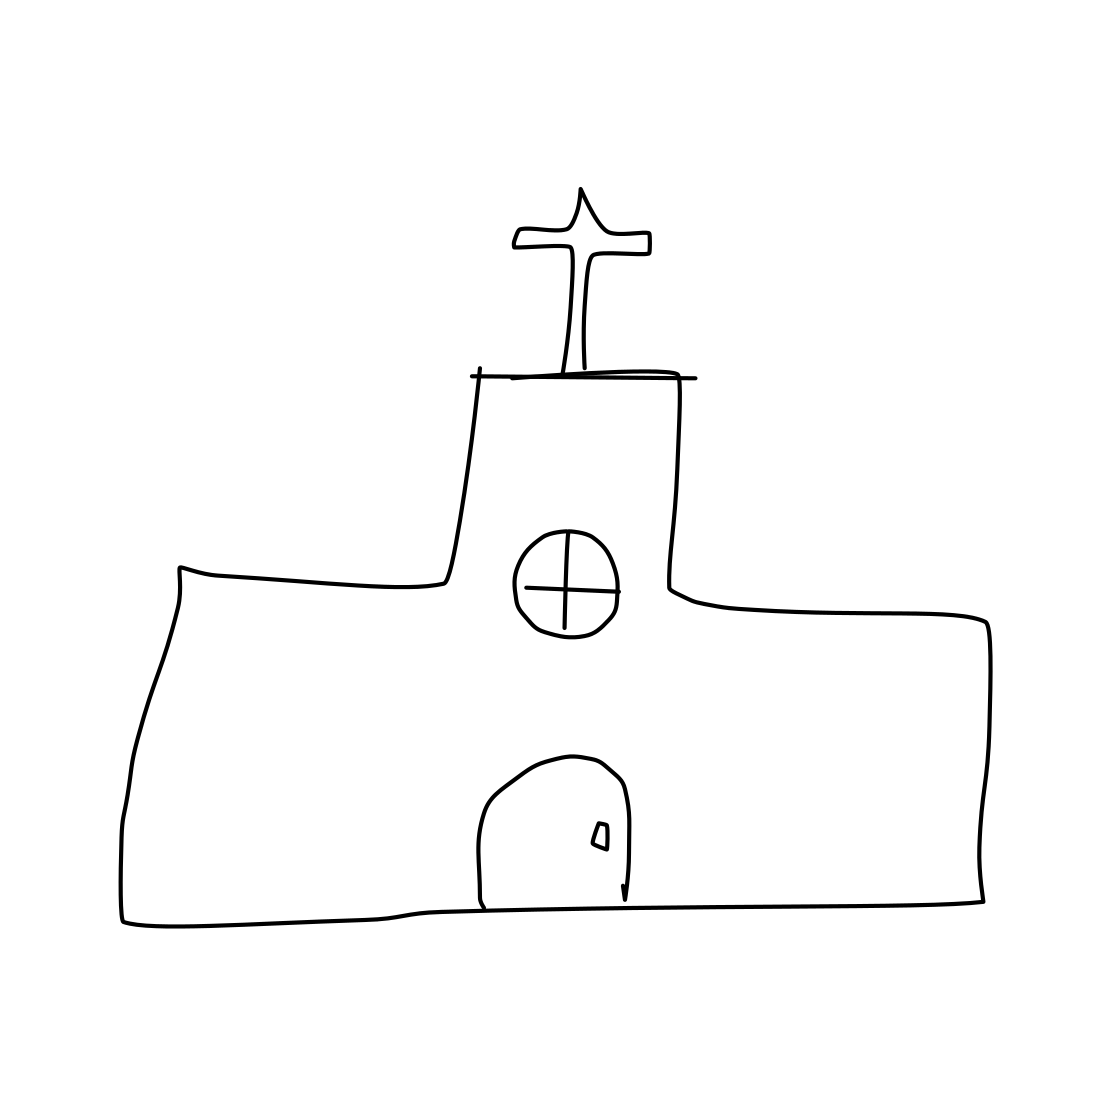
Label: church